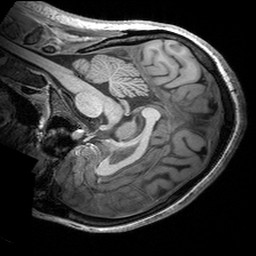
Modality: T1w
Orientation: sagittal
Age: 30
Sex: female
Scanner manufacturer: siemens
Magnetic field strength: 3 T
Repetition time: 2.53 s
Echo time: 0.00299 s